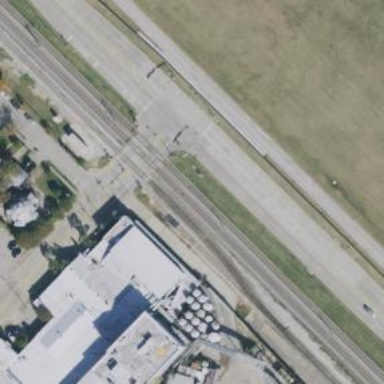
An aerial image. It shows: Railway crossing.